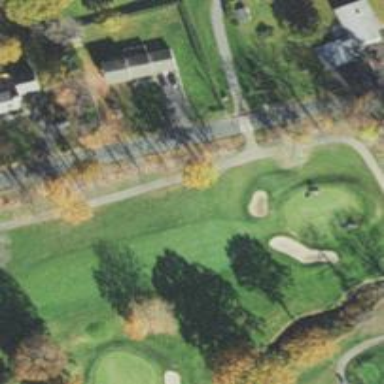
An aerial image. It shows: Asphalt service road used as golf cart path.